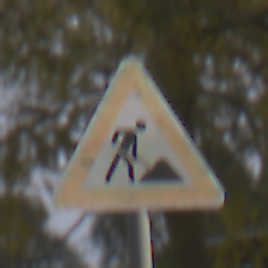
Verkehrszeichen: Arbeitsstelle
Umgebung: Outdoor, Nature
Tageszeit: Midday
Wetter: Overcast
Licht: Natural
Jahreszeit: Autumn
Kontrast: LowContrast